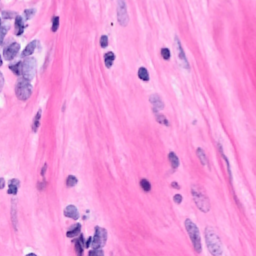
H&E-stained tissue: Breast